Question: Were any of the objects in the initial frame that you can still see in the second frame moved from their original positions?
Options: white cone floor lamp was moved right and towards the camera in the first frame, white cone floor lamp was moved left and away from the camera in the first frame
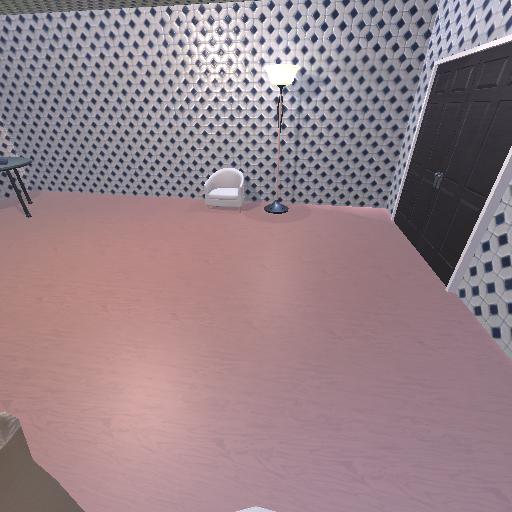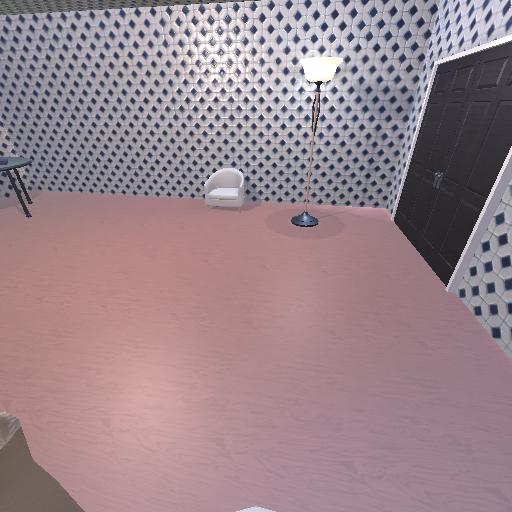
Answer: white cone floor lamp was moved right and towards the camera in the first frame